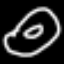
Label: donut